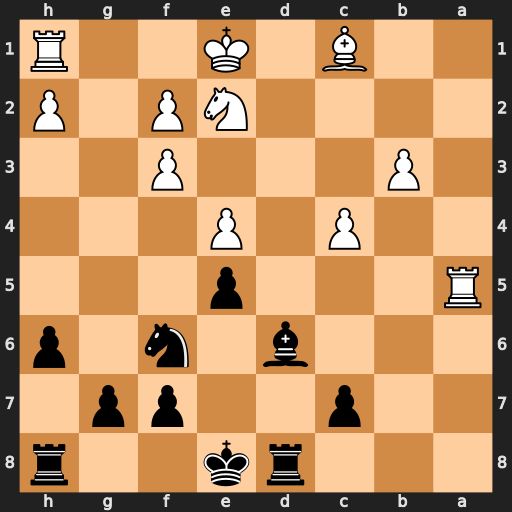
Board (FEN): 3rk2r/2p2pp1/3b1n1p/R3p3/2P1P3/1P3P2/4NP1P/2B1K2R
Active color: b
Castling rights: Kk
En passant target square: -
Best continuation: Bb4+ Kf1 Bxa5